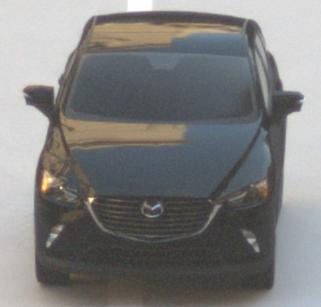
Make: Mazda
Model: CX-3 SKYACTIV-G 120
Detailed model: CX-3 (DK)
Model produced from: 2015/06
Model produced until: 2018/06
Doors: 5
Color: black
Road condition: dry road
Daytime: morning or afternoon
Contrast: low contrast